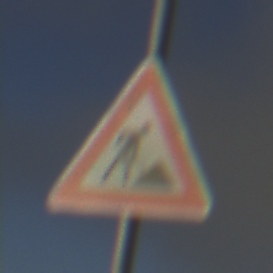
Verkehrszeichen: Arbeitsstelle
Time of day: SunriseSunset
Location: Outdoor (Nature)
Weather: PartlyCloudy
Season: NotSpecified
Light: Natural